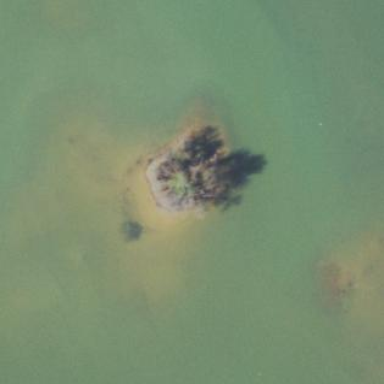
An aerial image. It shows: Islet.